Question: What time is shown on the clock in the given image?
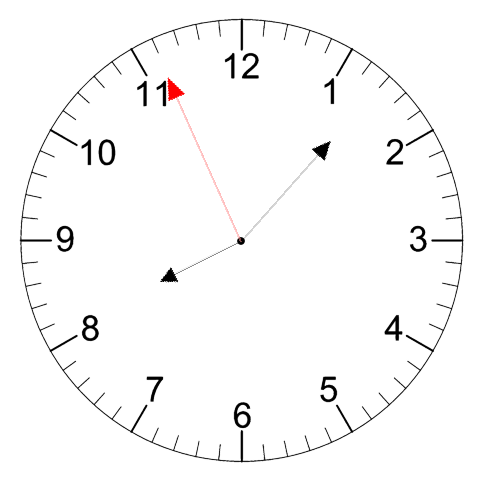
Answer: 08:06:56